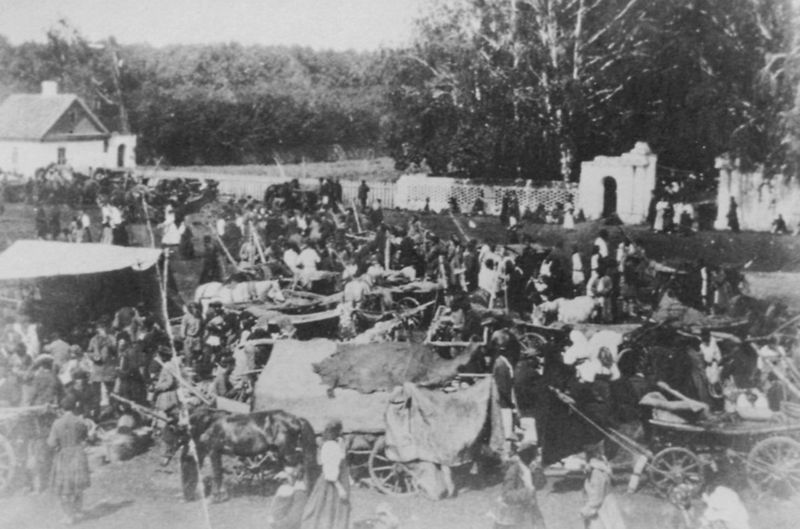
Titel: Markttag auf dem Land: vor den Toren von Lysino, einem Gut in der Provinz Tambow
Künstler: Russischer Photograph
Schlagwörter: baum, himmel, laub, mann, weiß, bäume, frauen, landschaft, menschen, stadt, frau, grau, kleid, licht, männer, schwarz, szene, dach, gebäude, haus, wiese, zaun, leute, rock, hemd, mensch, häuser, sonne, stoff, stoffe, wald, bauern, kamin, pferd, pferde, räder, bogen, dorf, dächer, giebel, mauer, kutsche, kutschen, markt, platz, treiben, rad, wagen, soldaten, tor, foto, fotografie, wälder, schwarz weiss, jahrmarkt, stand, schimmel, ross, rosse, messe, wäldchen, fotographie, zelt, zelte, planen, stände, plane, überbelichtet